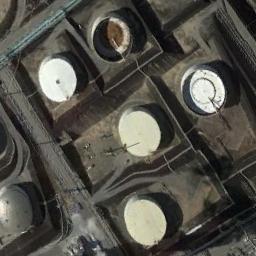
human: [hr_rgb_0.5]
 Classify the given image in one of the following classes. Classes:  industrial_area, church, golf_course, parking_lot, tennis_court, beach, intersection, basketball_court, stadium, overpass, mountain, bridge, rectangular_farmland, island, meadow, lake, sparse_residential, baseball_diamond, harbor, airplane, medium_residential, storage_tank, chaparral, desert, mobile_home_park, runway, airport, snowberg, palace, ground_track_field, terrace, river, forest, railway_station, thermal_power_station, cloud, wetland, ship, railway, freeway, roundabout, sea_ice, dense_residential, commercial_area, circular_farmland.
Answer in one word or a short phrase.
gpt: storage_tank